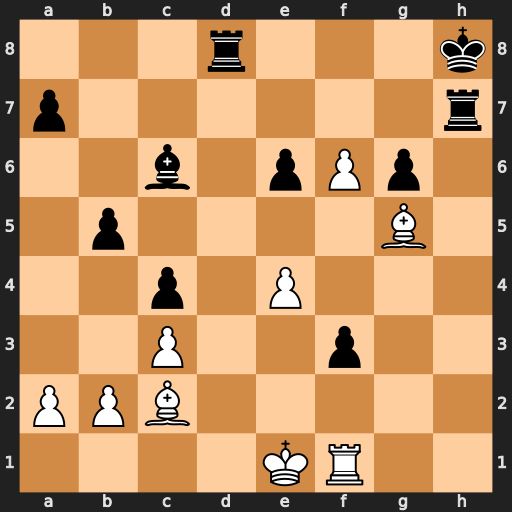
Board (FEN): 3r3k/p6r/2b1pPp1/1p4B1/2p1P3/2P2p2/PPB5/4KR2
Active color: w
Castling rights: -
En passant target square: -
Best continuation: f7 Kg7 Bxd8